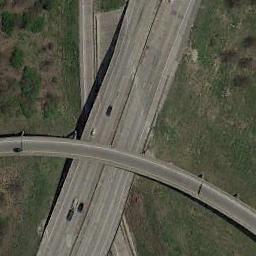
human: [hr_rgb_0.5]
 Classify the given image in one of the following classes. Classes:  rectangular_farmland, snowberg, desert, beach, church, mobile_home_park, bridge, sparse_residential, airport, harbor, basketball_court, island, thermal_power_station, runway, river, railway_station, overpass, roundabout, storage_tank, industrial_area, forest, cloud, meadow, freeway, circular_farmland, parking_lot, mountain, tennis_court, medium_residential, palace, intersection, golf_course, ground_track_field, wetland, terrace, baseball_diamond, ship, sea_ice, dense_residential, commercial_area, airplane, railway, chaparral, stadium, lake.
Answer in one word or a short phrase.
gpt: overpass